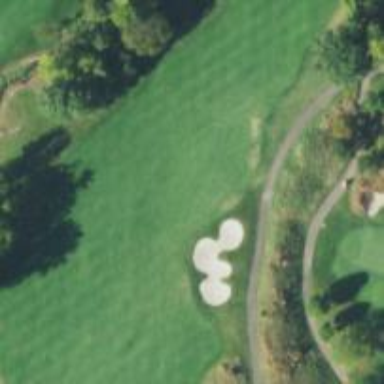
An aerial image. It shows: Golf hole.